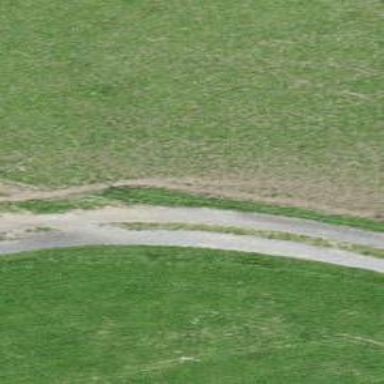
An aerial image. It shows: Track road with grade3 tracktype.